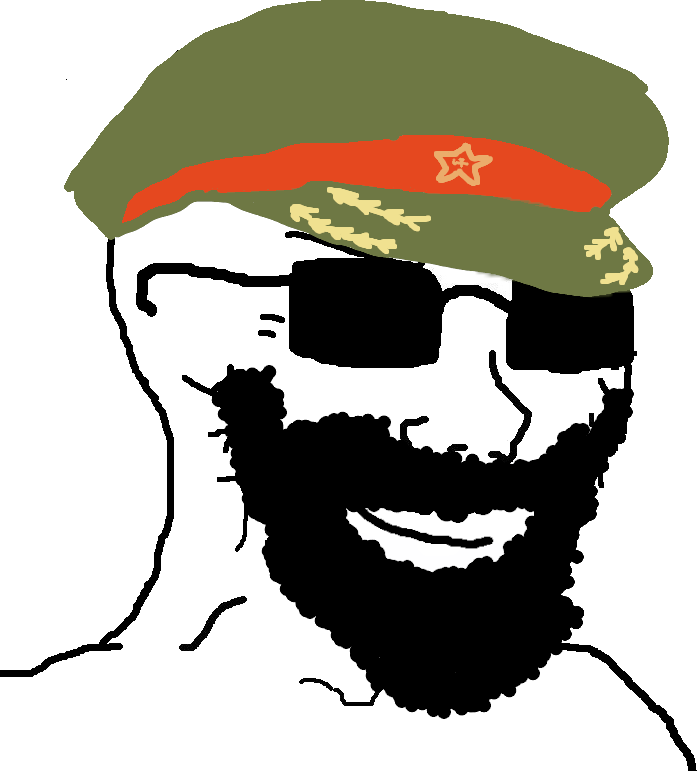
Label: 5_Smugjak